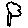
Label: tree